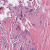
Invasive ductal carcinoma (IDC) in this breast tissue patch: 1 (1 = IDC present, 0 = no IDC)